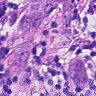
Metastatic tissue present: yes